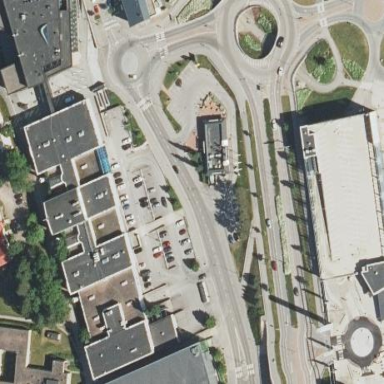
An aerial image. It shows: Mall building.